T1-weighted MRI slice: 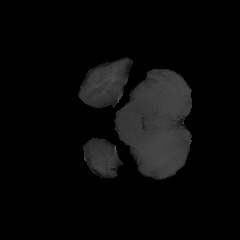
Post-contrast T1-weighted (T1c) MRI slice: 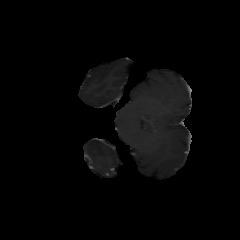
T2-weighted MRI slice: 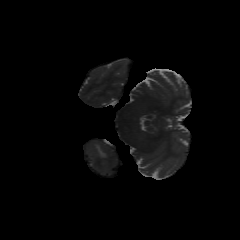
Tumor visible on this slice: yes